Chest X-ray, PA view. Patient: 49 years old, sex F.
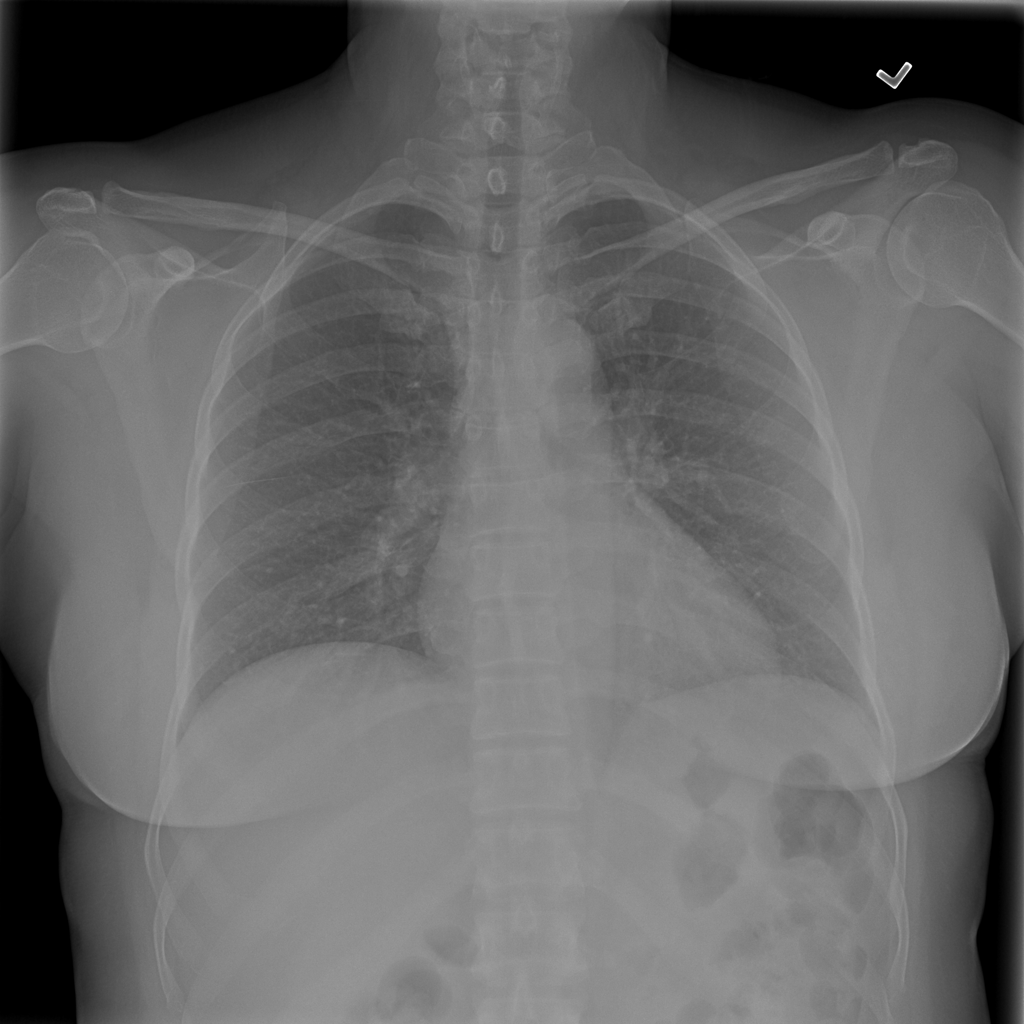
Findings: Cardiomegaly